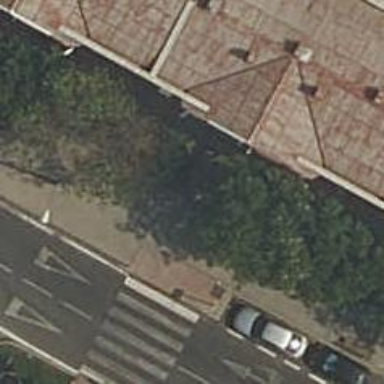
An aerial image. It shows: Footway made of paving stones.